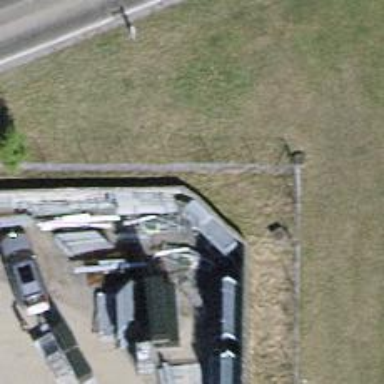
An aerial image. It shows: Wall barrier.